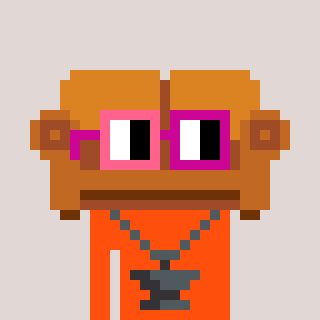
a pixel art character with square pink and red glasses, a couch-shaped head and a orange-colored body on a warm background